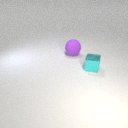
large purple rubber sphere behind small cyan metal cube